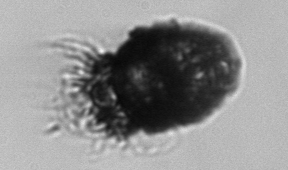
Label: Stenosemella_pacifica